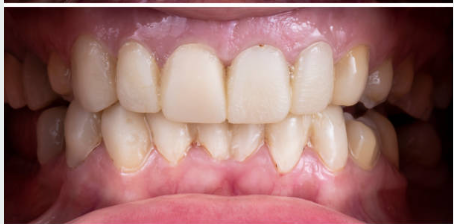
Condition: Gingivitis